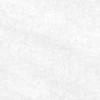
Label: no_change